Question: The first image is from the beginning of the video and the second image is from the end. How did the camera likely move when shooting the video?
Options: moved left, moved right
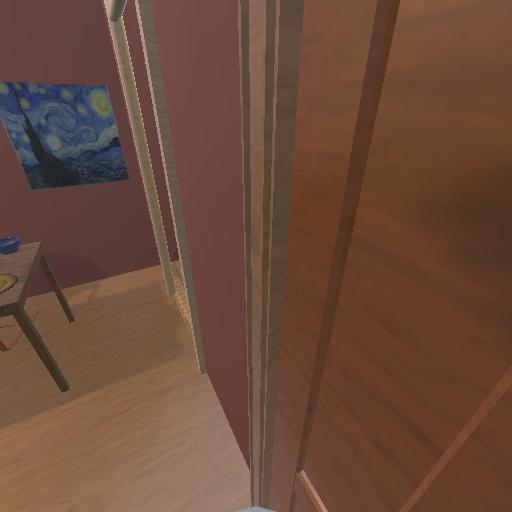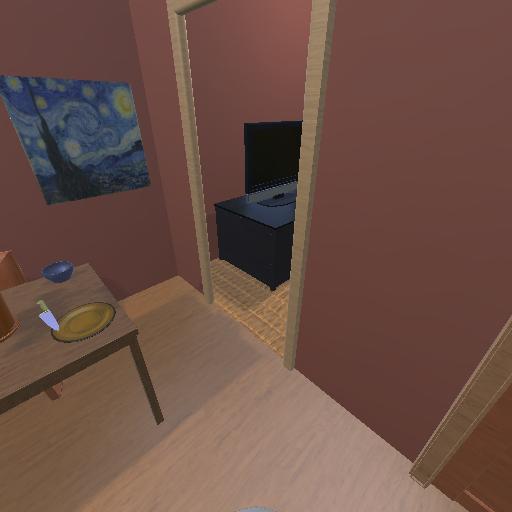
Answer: moved left